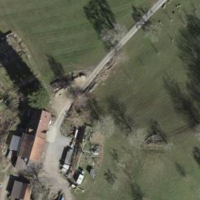
EUNIS habitat code: 24
Species observed at this site:
Tanacetum parthenium